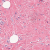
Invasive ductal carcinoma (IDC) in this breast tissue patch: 0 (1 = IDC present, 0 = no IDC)